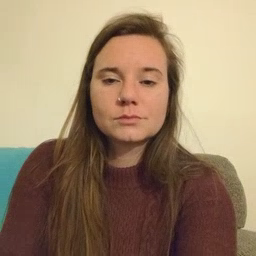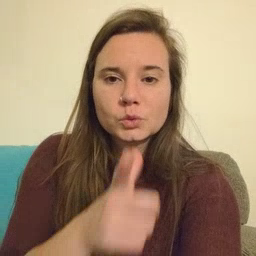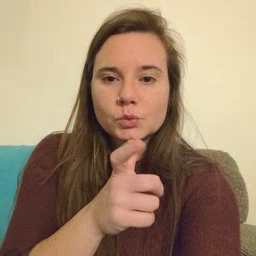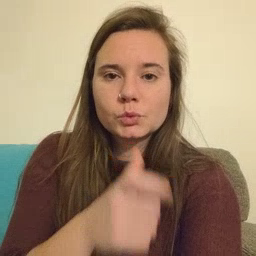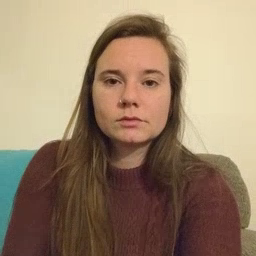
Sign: who